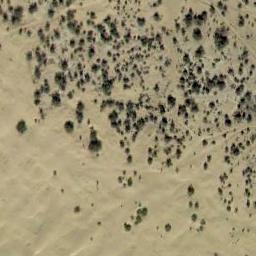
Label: chaparral